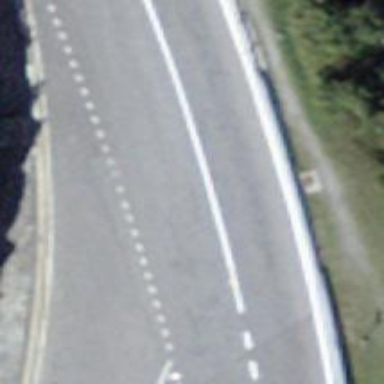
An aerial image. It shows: Asphalt road classified as primary highway.